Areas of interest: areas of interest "Memorial Hall"
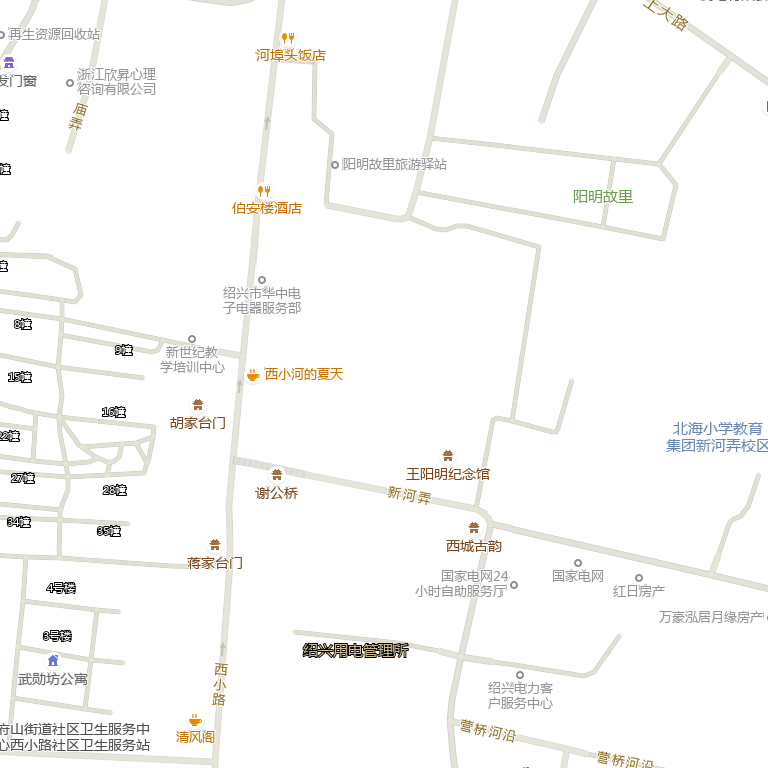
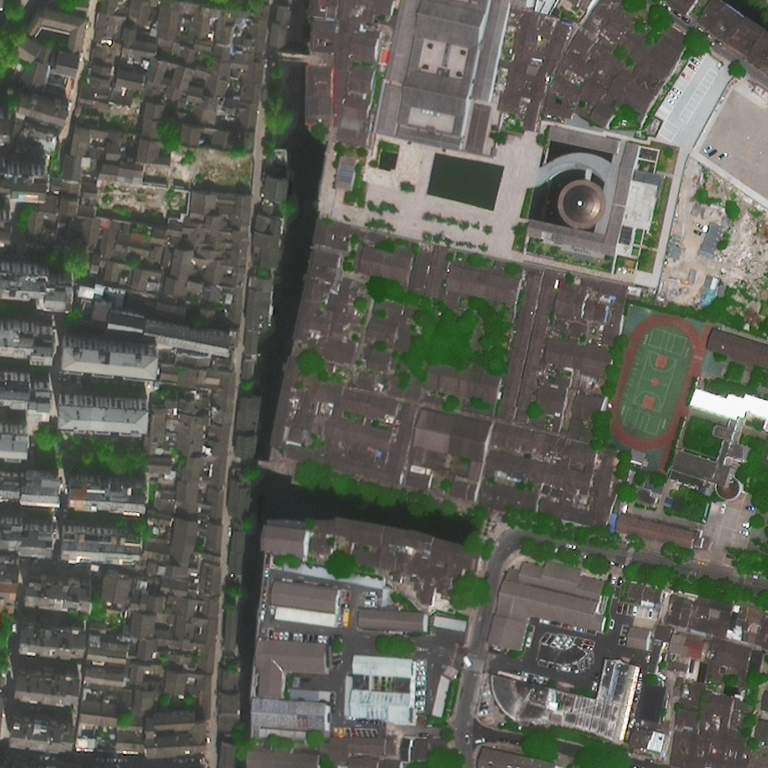